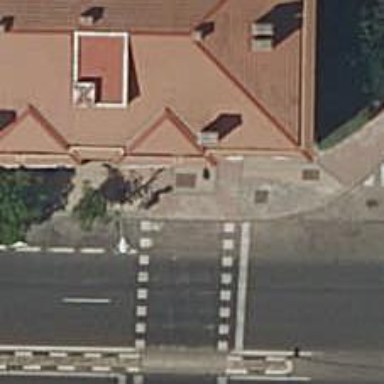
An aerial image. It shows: Sidewalk made of paving stones.